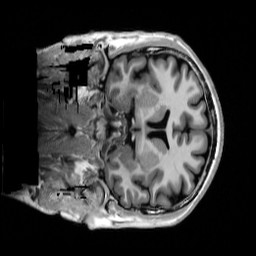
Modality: T1w
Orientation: coronal
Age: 30
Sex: male
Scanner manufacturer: siemens
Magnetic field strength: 3 T
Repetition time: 4 s
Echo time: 0.00289 s